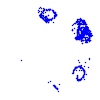
Particle: proton